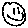
Label: smiley face